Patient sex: F
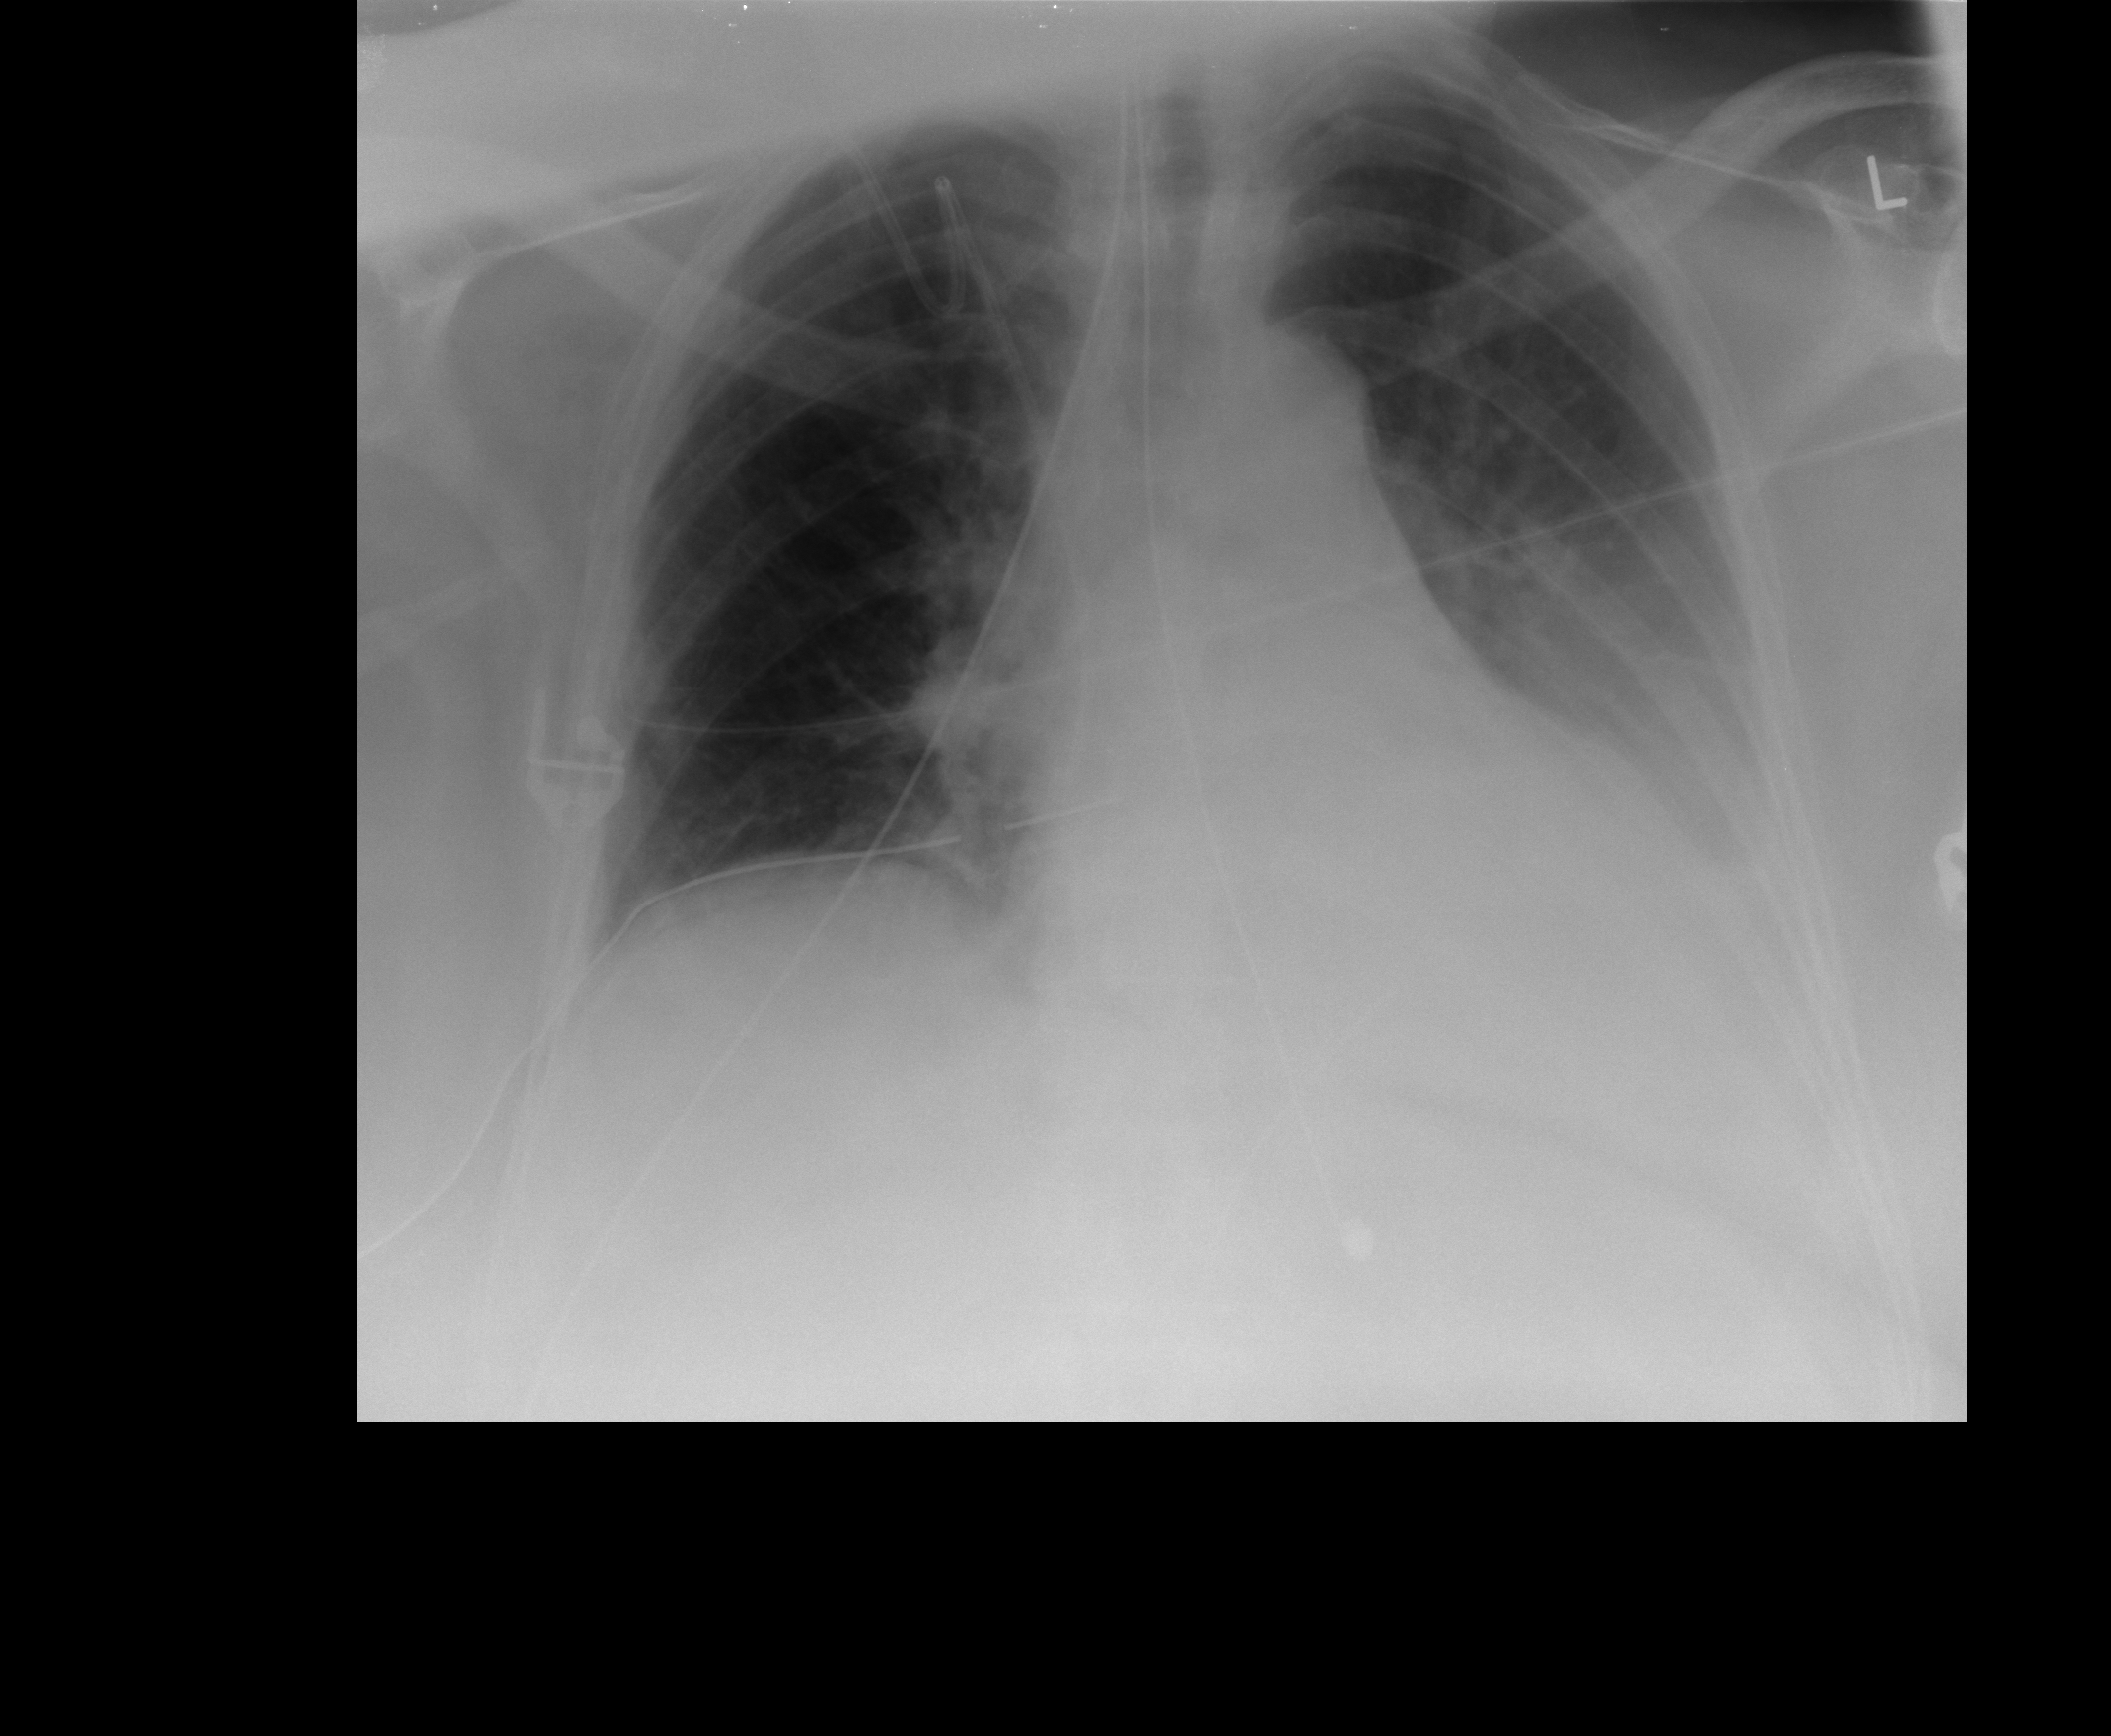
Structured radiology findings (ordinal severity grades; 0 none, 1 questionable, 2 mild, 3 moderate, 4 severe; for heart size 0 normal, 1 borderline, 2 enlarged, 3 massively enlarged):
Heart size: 2
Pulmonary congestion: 1
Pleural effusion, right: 0
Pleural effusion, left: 2
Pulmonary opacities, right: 0
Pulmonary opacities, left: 1
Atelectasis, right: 1
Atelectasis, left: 3